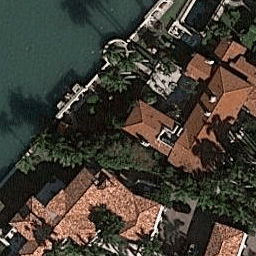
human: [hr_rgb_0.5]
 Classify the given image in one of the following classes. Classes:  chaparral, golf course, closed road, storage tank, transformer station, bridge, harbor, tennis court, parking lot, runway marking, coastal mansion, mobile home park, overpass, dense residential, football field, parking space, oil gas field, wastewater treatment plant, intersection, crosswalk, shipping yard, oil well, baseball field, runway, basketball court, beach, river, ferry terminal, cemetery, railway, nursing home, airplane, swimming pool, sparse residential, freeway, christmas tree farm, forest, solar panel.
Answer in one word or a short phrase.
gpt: coastal mansion